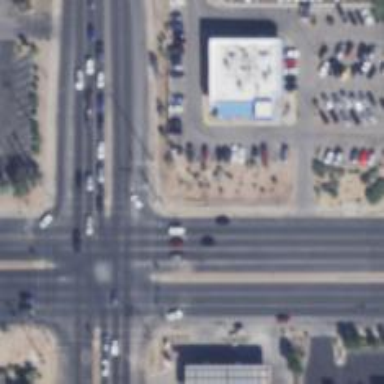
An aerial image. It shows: Unmarked crossing on the road.